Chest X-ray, AP view. Patient: 63 years old, sex M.
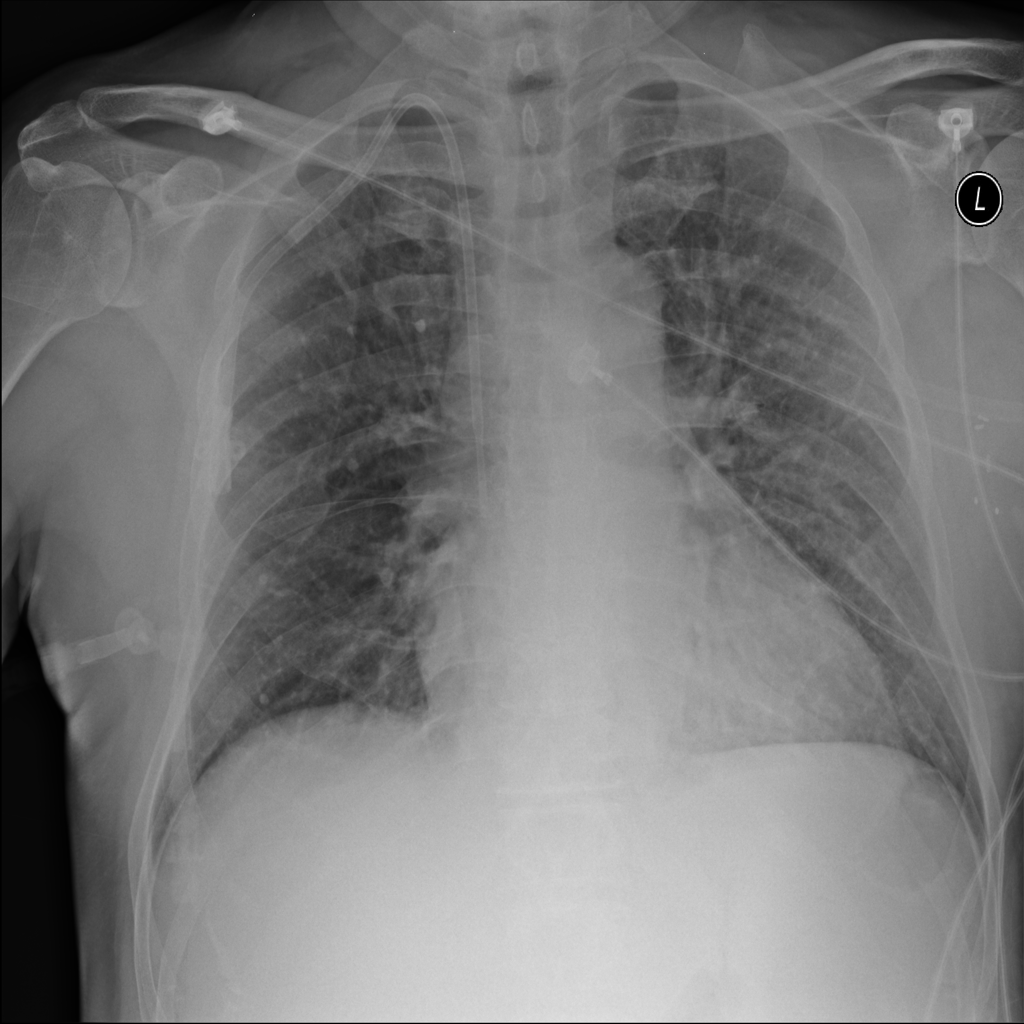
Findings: No Finding